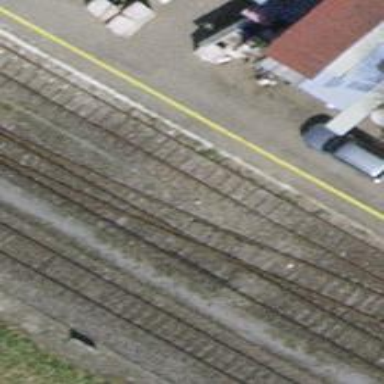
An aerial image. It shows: Single track railway siding.